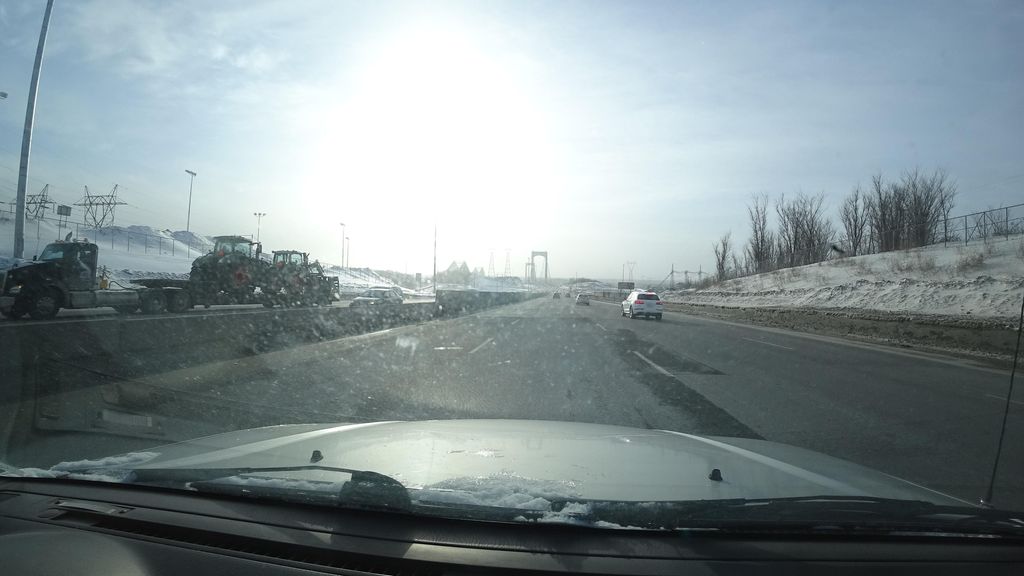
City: quebec_city